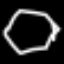
Label: octagon